Interaction volume radius: 5 \u00c5
Interaction volume height: 15 \u00c5
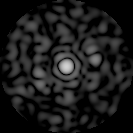
Disorder parameter: 0.8212